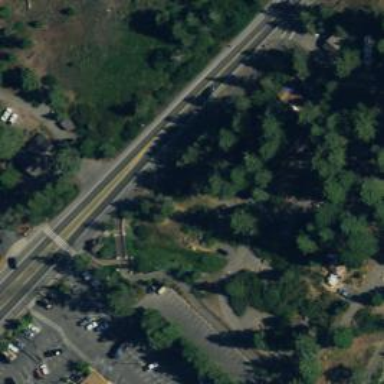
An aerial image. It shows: Primary highway with separate asphalt sidewalks.